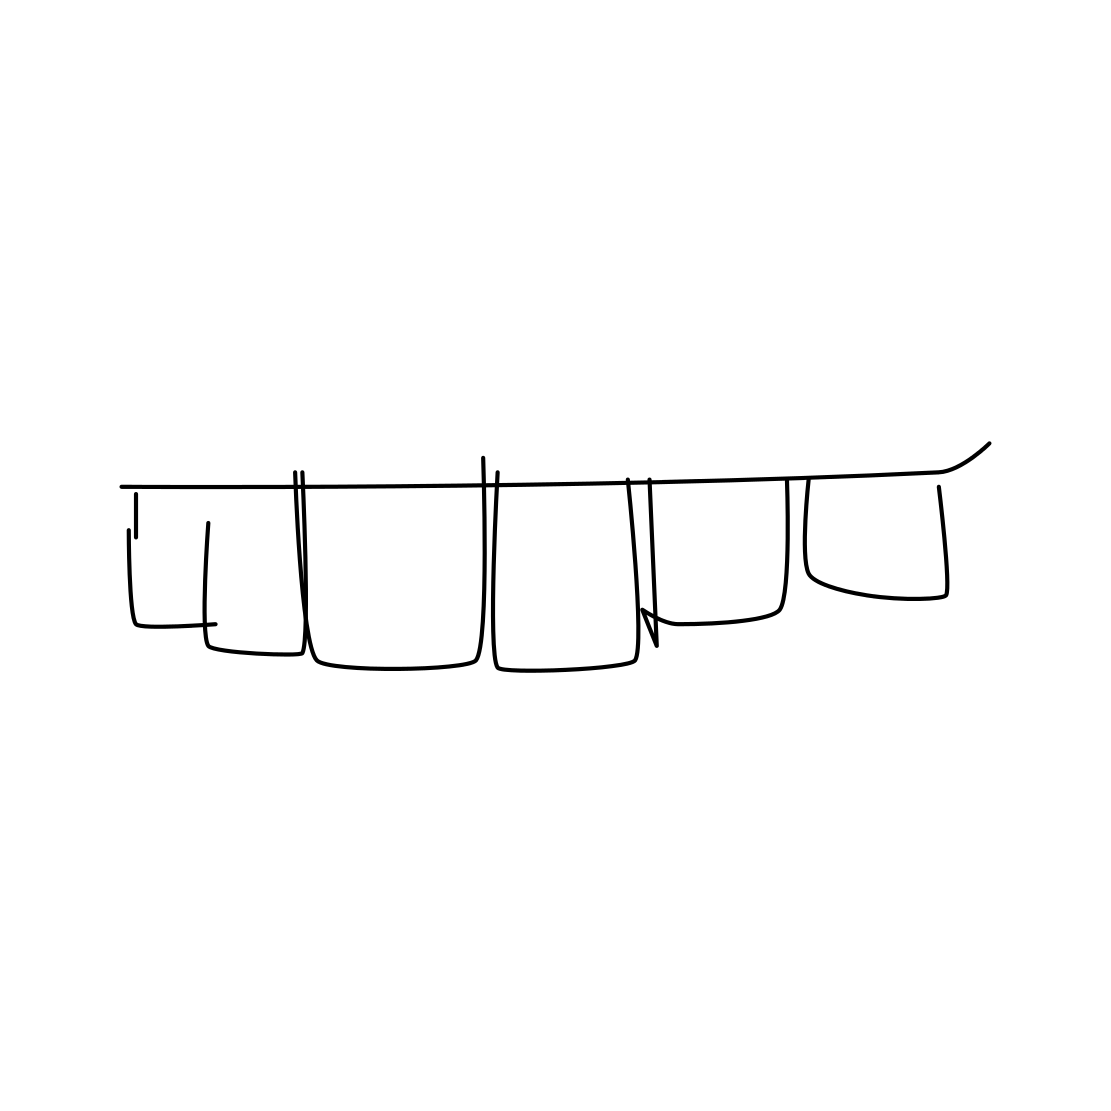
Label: tooth